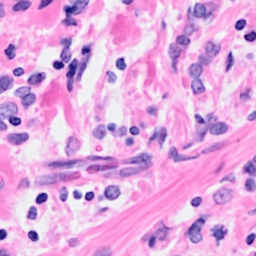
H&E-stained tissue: Breast